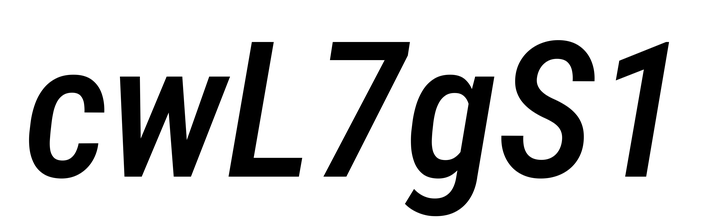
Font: Roboto-Italic_Condensed_Medium_Italic